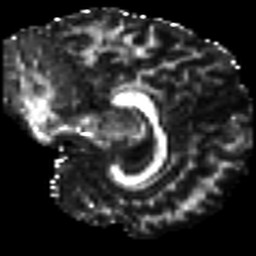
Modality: FA
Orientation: sagittal
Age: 21
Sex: female
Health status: ill
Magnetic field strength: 3 T
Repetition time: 8.4 s
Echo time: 0.0926 s